Question: So I'm trying to produce some statistics in my database using aggregation
My current script looks like this:
'''
db.posts.aggregate( [
{ $group: {_id : "$domain", "counter" : {$sum : 1}}},
{ $sort : { counter : -1}},
{ $match : { counter : {$gt : 10} } }
])
'''
and produces result like this:
'''
{
"result" : [
{
"_id" : "i.imgur.com",
"counter" : 1220
},
{
"_id" : "imgur.com",
"counter" : 459
}
],
"ok" : 1
}
'''
Quite satisfactory, but I want to move further. I'm using robomongo (more comfortable to me) and this appears like single document to me:

like this:
'''
| _id | counter
---+-------------+--------
1 | i.imgur.com | 1220
---+-------------+--------
2 | imgur.com | 459
'''
I assumed I needed to use $unwind, but failed miserably: adding '{ $unwind : "$result"}' to aggregate chain produces this output:
'''
/* 0 */
{
"result" : [],
"ok" : 1
}
'''
What have I done wrong and how to do it right?
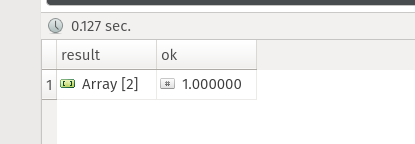
Answer: I don't use robomongo, but it seems like you could tack on '.result' to your script to get the results output you want.
'''
db.posts.aggregate( [
{ $group: {_id : "$domain", "counter" : {$sum : 1}}},
{ $sort : { counter : -1}},
{ $match : { counter : {$gt : 10} } }
]).result
'''
I've done some looking into this and it appears that the return output you are getting is a consequence of robomongo using 'db.posts.runCommand("aggregate", {pipeline: <URL> helper which creates a cursor.
I don't think there's much you can do on this outside of filing a ticket.